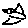
Label: bird